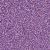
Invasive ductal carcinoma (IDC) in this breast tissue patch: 1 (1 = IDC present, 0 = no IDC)